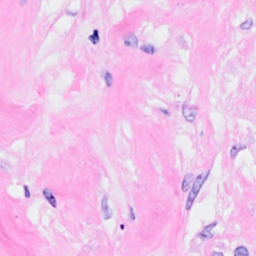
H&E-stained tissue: Breast